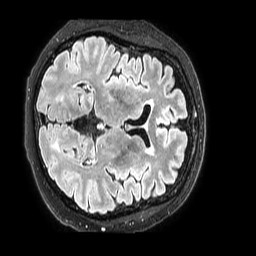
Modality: FLAIR
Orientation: axial
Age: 62
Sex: male
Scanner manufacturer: philips
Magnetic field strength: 3 T
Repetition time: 4.8 s
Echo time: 0.34 s